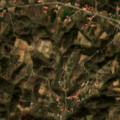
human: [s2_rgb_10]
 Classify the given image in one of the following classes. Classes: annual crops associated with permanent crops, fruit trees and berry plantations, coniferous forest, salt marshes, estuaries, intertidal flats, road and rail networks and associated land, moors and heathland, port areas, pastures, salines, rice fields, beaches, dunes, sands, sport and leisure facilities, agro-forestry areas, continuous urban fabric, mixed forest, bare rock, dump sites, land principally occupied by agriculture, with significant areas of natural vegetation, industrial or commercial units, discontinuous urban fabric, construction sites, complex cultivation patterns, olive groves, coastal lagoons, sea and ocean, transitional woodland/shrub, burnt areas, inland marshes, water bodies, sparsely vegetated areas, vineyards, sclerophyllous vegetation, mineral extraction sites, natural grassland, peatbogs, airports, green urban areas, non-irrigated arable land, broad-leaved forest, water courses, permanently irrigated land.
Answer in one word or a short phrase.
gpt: non-irrigated arable land, complex cultivation patterns, land principally occupied by agriculture, with significant areas of natural vegetation, coniferous forest